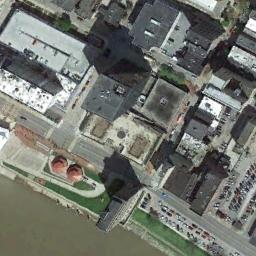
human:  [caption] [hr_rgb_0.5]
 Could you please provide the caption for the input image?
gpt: In a business district there are many tall buildings of different shapes and several roads with many cars  There is a river beside the buildings .

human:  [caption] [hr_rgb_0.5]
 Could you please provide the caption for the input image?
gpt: A commercial area with lots of buildings of different heights is next to the waters and some parking lots are also in the commercial area .

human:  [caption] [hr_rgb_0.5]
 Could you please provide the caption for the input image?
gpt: The commercial area is near a parking lot .

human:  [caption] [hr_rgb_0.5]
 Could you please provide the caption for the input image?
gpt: There is a road in the middle of the building .

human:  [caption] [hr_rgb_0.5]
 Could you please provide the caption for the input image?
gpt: There are some gray buildings beside the port on a commercial area .